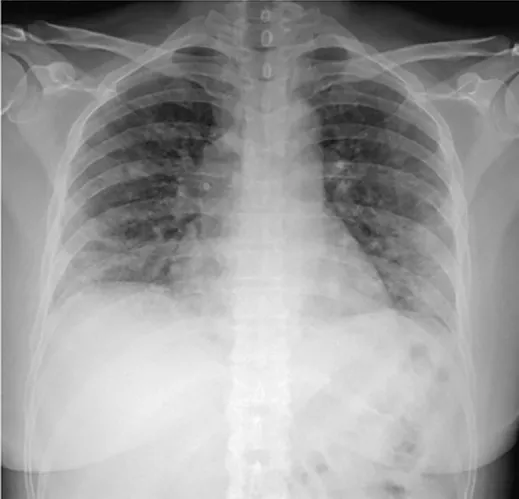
Essential elements for pemphigus and COVID-19 diagnosis. Chest radiograph of pemphigus patient with COVID-19 showing interstitial pneumonia with bilateral airspace opacities.
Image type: radiology (x_ray)